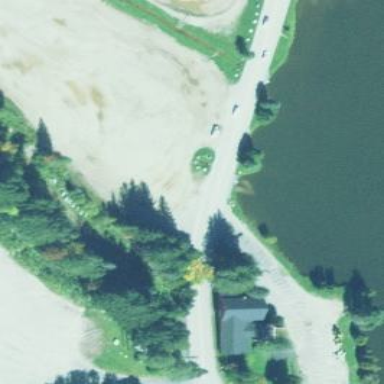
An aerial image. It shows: Parking area with unpaved surface.